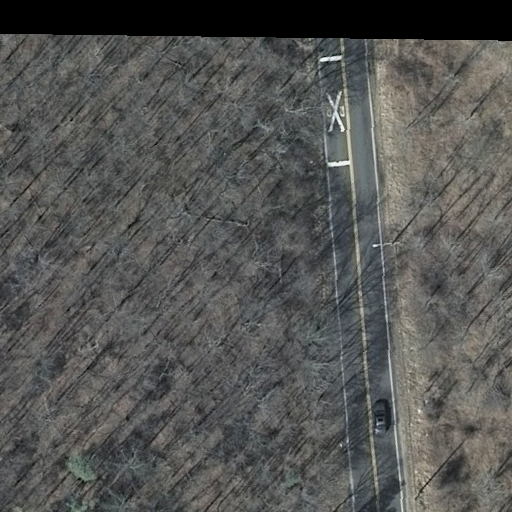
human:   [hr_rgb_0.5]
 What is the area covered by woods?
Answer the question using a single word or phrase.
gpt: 322m2

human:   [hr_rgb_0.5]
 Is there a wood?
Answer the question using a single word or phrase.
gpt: yes

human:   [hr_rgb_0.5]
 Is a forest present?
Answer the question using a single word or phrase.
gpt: yes

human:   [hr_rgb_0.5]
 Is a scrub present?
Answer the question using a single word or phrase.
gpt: yes

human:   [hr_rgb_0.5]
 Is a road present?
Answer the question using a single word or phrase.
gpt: yes

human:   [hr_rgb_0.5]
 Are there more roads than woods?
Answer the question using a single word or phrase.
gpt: no

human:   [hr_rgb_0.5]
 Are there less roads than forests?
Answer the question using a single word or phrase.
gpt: no

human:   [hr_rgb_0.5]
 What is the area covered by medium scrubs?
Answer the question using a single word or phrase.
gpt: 0m2

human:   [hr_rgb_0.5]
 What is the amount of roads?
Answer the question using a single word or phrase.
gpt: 1

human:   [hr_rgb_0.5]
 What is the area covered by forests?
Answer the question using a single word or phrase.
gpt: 138m2

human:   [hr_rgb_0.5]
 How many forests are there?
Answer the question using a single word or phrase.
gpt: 1

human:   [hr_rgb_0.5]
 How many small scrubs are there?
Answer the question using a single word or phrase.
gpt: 0

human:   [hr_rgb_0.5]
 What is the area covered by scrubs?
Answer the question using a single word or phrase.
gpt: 10185m2

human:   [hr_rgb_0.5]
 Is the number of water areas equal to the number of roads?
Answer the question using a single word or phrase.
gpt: no

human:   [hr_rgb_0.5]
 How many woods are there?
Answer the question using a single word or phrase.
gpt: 1

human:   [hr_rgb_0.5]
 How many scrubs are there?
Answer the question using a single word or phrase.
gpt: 1

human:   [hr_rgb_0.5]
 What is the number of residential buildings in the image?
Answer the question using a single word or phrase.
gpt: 0

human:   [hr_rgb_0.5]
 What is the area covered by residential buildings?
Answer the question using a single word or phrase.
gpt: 0m2

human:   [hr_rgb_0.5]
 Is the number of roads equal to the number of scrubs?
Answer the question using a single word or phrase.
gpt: yes

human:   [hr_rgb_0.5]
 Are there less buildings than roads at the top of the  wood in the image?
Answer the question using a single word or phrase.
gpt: no

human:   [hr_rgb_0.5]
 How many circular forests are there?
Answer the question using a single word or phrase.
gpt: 0

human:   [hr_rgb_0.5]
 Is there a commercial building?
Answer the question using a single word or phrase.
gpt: no

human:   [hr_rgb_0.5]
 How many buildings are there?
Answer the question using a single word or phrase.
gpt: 0

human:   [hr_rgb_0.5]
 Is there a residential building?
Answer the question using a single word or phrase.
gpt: no

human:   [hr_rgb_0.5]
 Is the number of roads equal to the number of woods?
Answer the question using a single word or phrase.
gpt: yes

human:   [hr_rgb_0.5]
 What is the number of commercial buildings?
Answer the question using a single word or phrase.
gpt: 0

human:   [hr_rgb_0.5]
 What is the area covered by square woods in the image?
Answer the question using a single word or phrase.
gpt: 0m2

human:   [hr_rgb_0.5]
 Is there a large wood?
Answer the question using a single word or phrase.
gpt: no

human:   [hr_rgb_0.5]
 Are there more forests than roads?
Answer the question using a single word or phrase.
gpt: no

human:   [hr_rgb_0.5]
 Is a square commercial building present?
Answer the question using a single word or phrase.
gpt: no

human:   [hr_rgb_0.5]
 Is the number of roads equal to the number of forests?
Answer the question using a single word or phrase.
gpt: yes

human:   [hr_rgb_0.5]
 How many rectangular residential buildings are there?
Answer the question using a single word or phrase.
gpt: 0

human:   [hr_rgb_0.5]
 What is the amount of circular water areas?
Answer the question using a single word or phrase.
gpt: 0

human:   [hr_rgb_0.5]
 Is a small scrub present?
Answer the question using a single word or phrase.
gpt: no

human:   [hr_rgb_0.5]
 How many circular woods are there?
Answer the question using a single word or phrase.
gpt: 0

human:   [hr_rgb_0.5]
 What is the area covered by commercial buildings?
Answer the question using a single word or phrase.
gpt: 0m2

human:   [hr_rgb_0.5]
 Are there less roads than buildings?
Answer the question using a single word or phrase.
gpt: no

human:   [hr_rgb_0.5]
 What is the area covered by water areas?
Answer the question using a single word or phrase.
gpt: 0m2

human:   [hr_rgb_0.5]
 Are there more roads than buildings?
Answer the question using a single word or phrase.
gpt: yes

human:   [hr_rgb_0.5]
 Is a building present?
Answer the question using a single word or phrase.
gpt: no

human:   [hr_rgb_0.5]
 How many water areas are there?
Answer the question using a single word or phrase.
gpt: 0

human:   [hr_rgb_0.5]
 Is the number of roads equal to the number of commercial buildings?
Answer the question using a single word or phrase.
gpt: no

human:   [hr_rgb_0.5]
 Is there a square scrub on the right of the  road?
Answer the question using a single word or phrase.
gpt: no

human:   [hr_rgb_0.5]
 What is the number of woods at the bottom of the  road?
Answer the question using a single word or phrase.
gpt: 0

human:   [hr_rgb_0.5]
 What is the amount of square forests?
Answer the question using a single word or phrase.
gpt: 0

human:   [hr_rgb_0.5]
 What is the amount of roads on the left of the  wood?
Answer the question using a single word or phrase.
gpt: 0

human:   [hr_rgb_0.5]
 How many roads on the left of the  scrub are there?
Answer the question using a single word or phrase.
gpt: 1

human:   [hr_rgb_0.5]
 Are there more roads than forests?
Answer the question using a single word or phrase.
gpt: no

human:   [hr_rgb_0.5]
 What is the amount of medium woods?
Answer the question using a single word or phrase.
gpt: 1

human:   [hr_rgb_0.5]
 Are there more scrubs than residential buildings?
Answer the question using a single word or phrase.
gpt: yes

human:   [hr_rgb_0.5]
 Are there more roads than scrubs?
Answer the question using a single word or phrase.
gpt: no

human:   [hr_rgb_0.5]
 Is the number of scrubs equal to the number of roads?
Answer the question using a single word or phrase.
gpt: yes

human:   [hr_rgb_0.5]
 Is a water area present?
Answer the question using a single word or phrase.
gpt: no

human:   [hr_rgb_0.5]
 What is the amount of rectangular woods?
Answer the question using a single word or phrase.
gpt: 1

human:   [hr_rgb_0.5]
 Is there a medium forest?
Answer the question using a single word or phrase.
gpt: yes

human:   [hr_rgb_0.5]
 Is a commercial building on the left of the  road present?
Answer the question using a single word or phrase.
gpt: no

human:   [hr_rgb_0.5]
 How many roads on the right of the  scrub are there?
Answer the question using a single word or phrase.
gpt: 0

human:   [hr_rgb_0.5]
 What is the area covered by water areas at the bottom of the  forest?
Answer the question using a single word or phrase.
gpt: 0m2

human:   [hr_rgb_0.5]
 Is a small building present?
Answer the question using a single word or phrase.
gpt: no

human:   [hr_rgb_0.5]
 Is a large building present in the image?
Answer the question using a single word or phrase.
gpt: no

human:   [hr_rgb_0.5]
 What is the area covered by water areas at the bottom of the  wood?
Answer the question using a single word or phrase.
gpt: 0m2

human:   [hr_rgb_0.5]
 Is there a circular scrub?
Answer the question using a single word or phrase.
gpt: no

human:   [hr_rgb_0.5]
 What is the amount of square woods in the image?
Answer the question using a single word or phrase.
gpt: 0

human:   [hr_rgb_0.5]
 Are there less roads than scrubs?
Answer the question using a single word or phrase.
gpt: no